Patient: sex M, age 73
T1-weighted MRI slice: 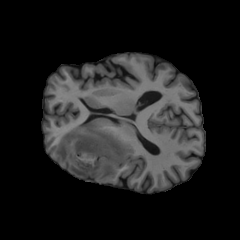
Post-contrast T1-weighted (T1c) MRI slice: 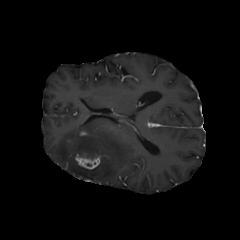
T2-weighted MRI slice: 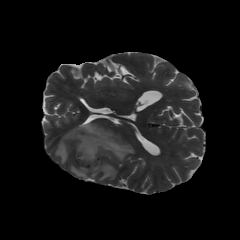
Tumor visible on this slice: yes
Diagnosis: Glioblastoma, IDH-wildtype
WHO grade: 4